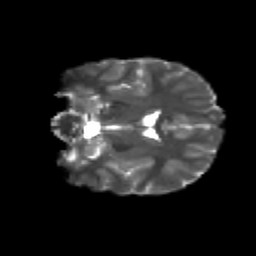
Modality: T2w
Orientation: coronal
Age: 9
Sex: male
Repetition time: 9.4 s
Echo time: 0.089 s